Field crop: maize
Growth stage: 2
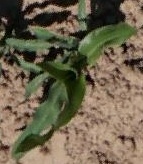
Species: maize